Question: I am using ReSTful webservice. I am uploading multiple photos with one function (PHP).
I have used '$num_files = count($_FILES['myfile']['name'])' to count number of files that are to be uploaded but this always gives 1:

When I print '$_FILES['myfile']['name']' or '$_FILES' it returns last image.
Am I suppose to do any setting to send multiple files at a time?
'''
<?php
if($result=="success")
{
$num_files = count($_FILES['myfile']['name']);
Zend_Debug::dump($num_files);
die;
for( $i=0; $i < $num_files; $i++ )
{
$name = $_FILES["myfile"]["name"][$i];
$temp_path = $_FILES['myfile']['tmp_name'][$i];
$image_name = Helper_common::getUniqueNameForFile( $name );
echo $image_name;
die;
// Set the upload folder path
$target_path = $originalDirecory."/";
// Set upload image path
$image_upload_path = $target_path.$image_name;
move_uploaded_file($temp_path, $image_upload_path);
//if(move_uploaded_file($temp_path, $image_upload_path))
//{
// Set 800*800 popup thumbnail...
// Set popup directory...
$thumbnail_directory=$popUpDirectory."/";
// Set thumbnail name...
$thumb_name1=$thumbnail_directory.'thumbnail_'.$image_name;
// Set width and height of the thumbnail...
$thumb_width=800;
$thumb_height=800;
$thumb1=Helper_common::generateThumbnail($image_upload_path, $thumb_name1, $thumb_width, $thumb_height);
//if($thumb)
//{
// Set 435*333 thumbnail...
// Set thumbnail directory...
$thumbnail_directory=$wallDirecory."/";
// Set thumbnail name...
$thumb_name2=$thumbnail_directory.'thumbnail_'.$image_name;
// Set width and height of the thumbnail...
$thumb_width=435;
$thumb_height=435;
$thumb2=Helper_common::generateThumbnail($image_upload_path, $thumb_name2, $thumb_width, $thumb_height);
//if($thumb)
//{
// Set 176*176 thumbnail...
// Set thumbnail directory...
$thumbnail_directory=$galleryDirectory."/";
// Set thumbnail name...
$thumb_name3=$thumbnail_directory.'thumbnail_'.$image_name;
// Set width and height of the thumbnail...
$thumb_width=176;
$thumb_height=176;
$thumb_smart_resize_3 = Helper_ImageResizer::smart_resize_image($image_upload_path, NULL, $thumb_width, $thumb_height, false, $thumb_name3, false);
$thumb3=Helper_common::generateThumbnail($image_upload_path, $thumb_name3, $thumb_width, $thumb_height);
//if($thumb)
//{
$profile_thumb=$thumb3;
// Set 131*131 thumbnail...
// Set thumbnail directory....
$thumbnail_directory = $thumbnailsDirectory."/";
// Set thumbnail name....
$thumb_name4 = $thumbnail_directory.'thumbnail_'.$image_name;
$thumb_width=131;
$thumb_height=131;
$thumb_smart_resize_4=Helper_ImageResizer::smart_resize_image($image_upload_path, NULL, $thumb_width, $thumb_height, false, $thumb_name4, false);
$thumb4=Helper_common::generateThumbnail($image_upload_path, $thumb_name4, $thumb_width, $thumb_height);
}
'''
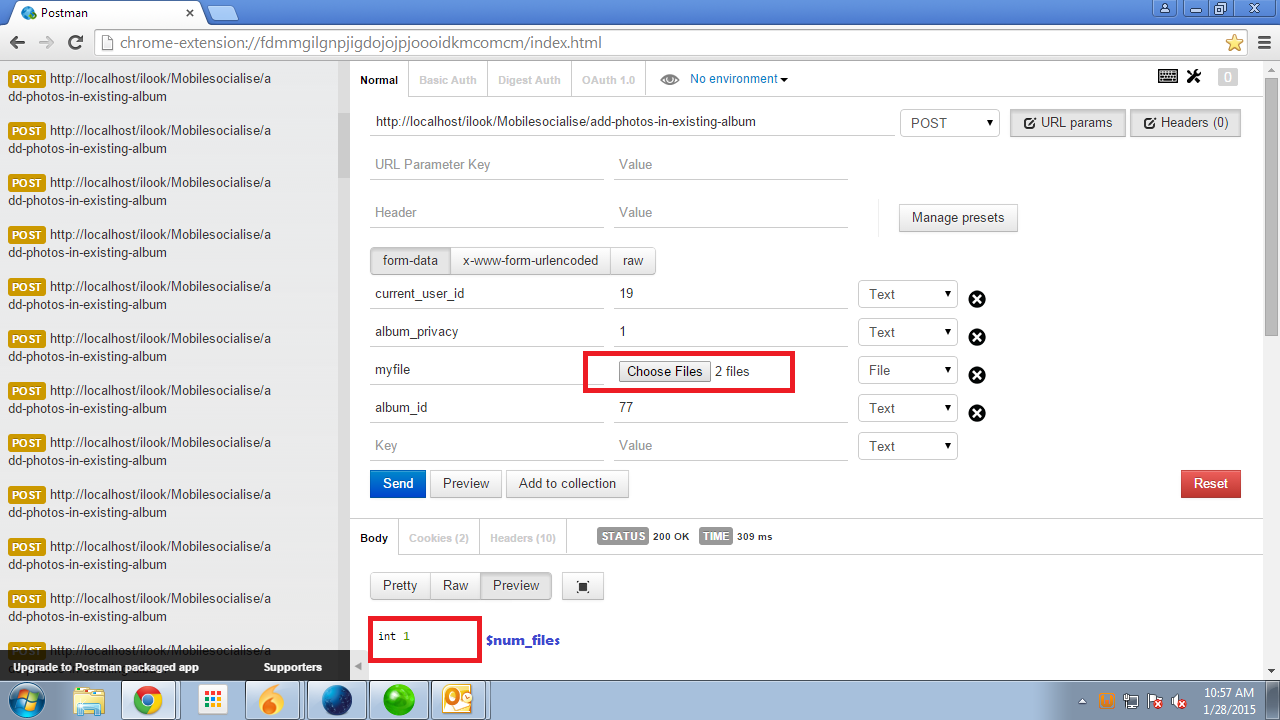
Answer: I got a solution.
I need to make myfile an array like this:
myfile[] :)